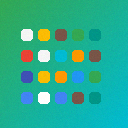
Screen state: on